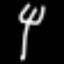
Label: fork